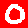
Digit: 0